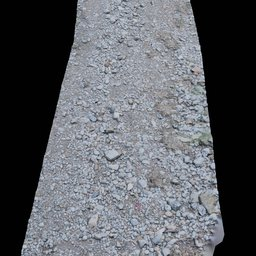
Label: nature